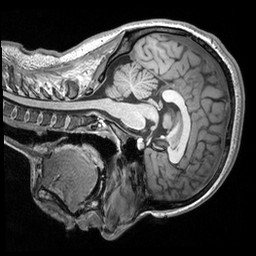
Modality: T1w
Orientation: sagittal
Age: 20
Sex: female
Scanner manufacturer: siemens
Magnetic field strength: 3 T
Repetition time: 2.53 s
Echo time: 0.00298 s